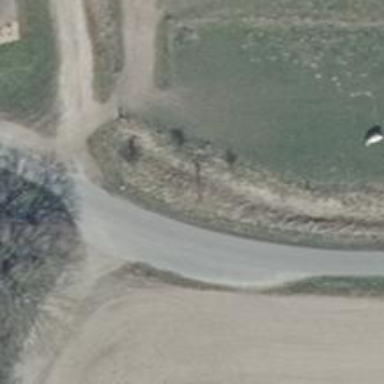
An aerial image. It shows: Passing place on the road.